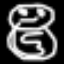
Label: frog